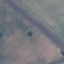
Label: Highway